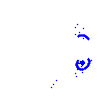
Particle: electron